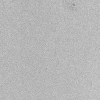
Atmospheric dust classification: not_dusty